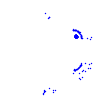
Particle: proton